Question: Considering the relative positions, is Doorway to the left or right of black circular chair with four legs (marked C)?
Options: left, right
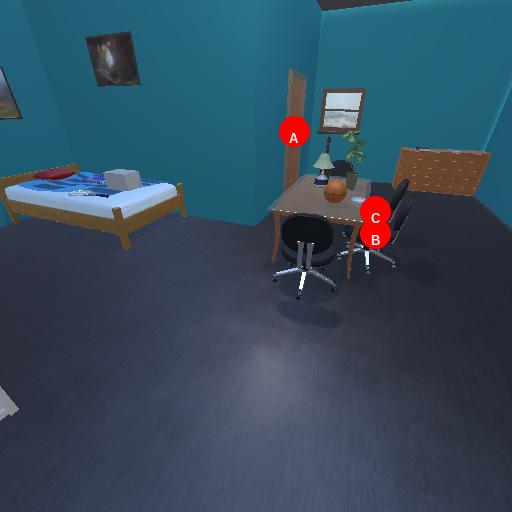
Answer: left